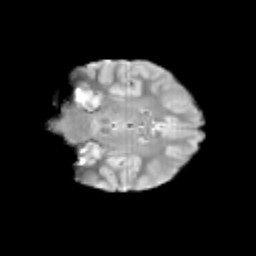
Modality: T2w
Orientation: coronal
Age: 11
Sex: female
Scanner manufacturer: siemens
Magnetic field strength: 3 T
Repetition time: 3.8 s
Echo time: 0.07 s